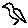
Label: bird